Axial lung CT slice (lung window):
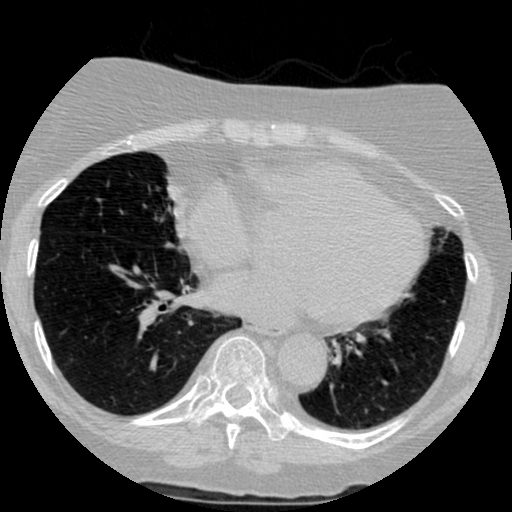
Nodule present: yes
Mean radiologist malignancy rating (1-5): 2